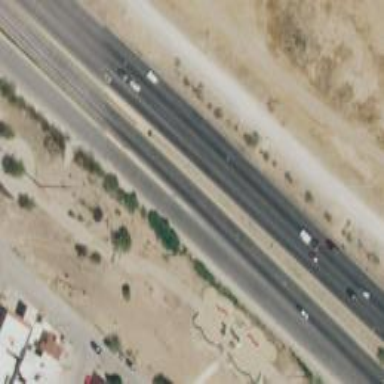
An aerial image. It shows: Trunk link highway.